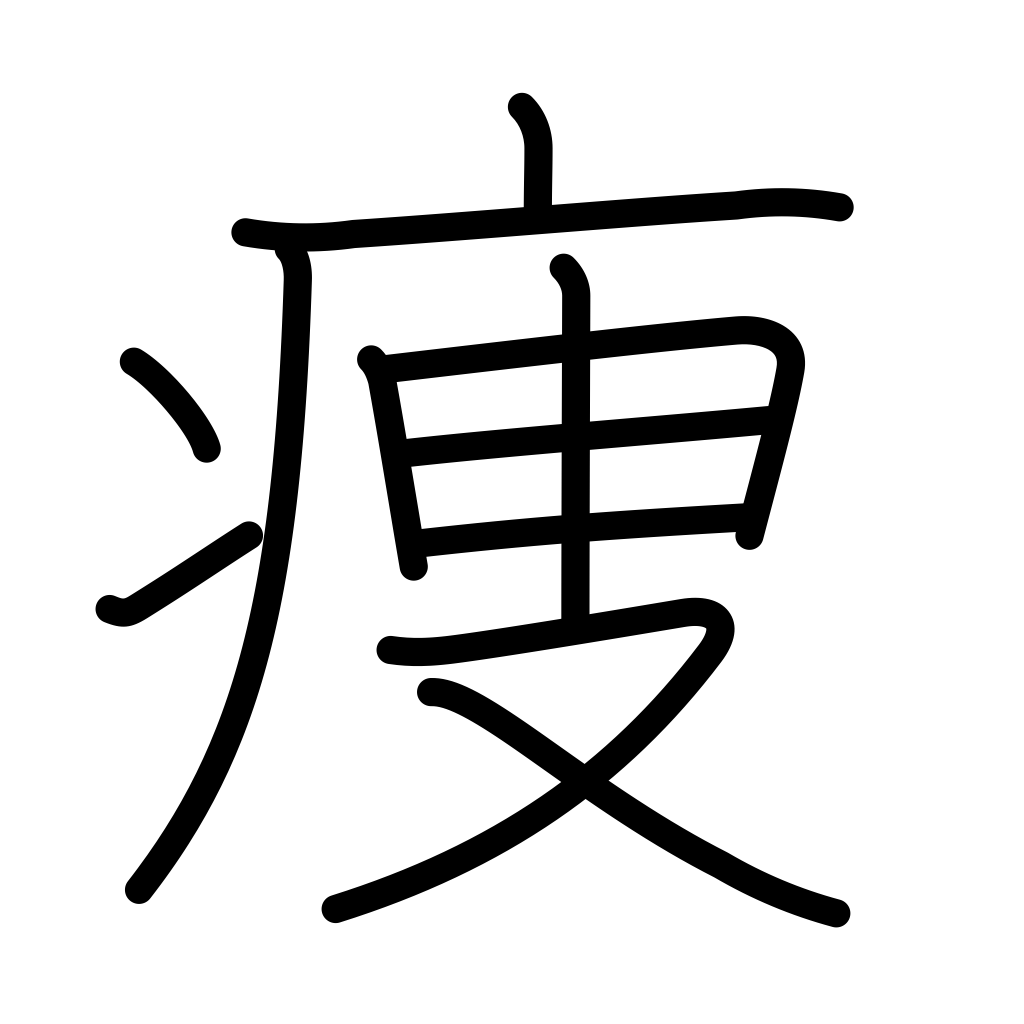
Meaning: get thin